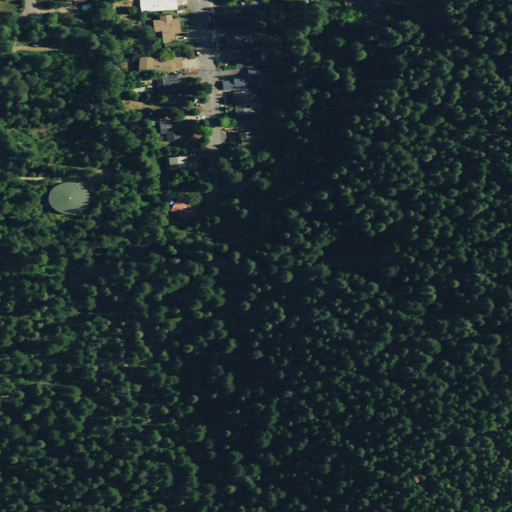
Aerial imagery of valley in California named Boyle Ravine containing evergreen forest, low intensity development, open development, shrub, and medium intensity development